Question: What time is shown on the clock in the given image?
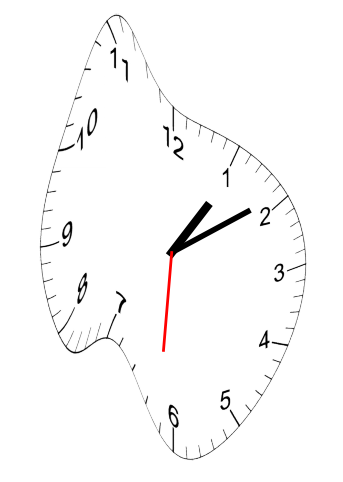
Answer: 01:09:31